Question: I am trying to set an Image to an imageView from a Video using .
Every time when I move the seekbar I am taking the frame and trying to display it using
'''
mediaMetadataRetriever.getFrameAtTime((int)(33*10),MediaMetadataRetriever.OPTION_CLOSEST);
'''
It is working fine for first time but when I try it again using the progress of seekbar it is not working. Below is my code.
'''
@Override
protected void onCreate(Bundle savedInstanceState) {
super.onCreate(savedInstanceState);
setContentView(R.layout.main);
seekBar1 = (SeekBar)findViewById(R.id.seekBar1);
imageView1 = (ImageView)findViewById(R.id.imageView1);
File sdcard = Environment.getExternalStorageDirectory();
file = new File(sdcard,"VID_20130922_130050.mp4");
retriever = new MediaMetadataRetriever();
try {
retriever.setDataSource(file.getAbsolutePath());
Log.v("", "");
Bitmap bitmap = retriever.getFrameAtTime((int)(33*10),MediaMetadataRetriever.OPTION_CLOSEST);
imageView1.setImageBitmap(Bitmap.createScaledBitmap(bitmap, 480, 320, false));
bitmap.recycle();
} catch (IllegalArgumentException ex) {
ex.printStackTrace();
} catch (RuntimeException ex) {
ex.printStackTrace();
}
seekBar1.setOnSeekBarChangeListener(new OnSeekBarChangeListener() {
@Override
public void onStopTrackingTouch(SeekBar seekBar) {
// TODO Auto-generated method stub
}
@Override
public void onStartTrackingTouch(SeekBar seekBar) {
// TODO Auto-generated method stub
}
@Override
public void onProgressChanged(SeekBar seekBar, int progress,
boolean fromUser) {
String[] params =null;;
if(progress >0)
setImage(progress);
}
});
}
public void setImage(int progress){
Bitmap bitmap = retriever.getFrameAtTime((int)(33*progress),MediaMetadataRetriever.OPTION_CLOSEST);
imageView1.setImageBitmap(Bitmap.createScaledBitmap(bitmap, 480, 320, false));
}
'''
Adding screen shot to explain the question better. here I only need multiple images according to frame, videoView or mediaPlayer is used.

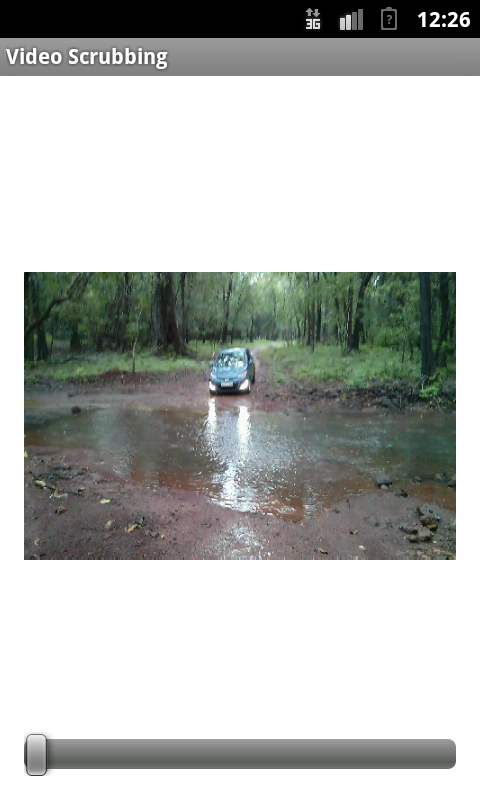
Answer: It was not working because the resolution was very high and I was rendering it on UI thread only, using Asyn task solved my problem.
'''
public class FetchImageInBackground extends AsyncTask<String, String, Bitmap> {
@Override
protected Bitmap doInBackground(String... params) {
Bitmap bitmap = retriever.getFrameAtTime(iProgress,MediaMetadataRetriever.OPTION_CLOSEST);
return bitmap;
}
@Override
protected void onPostExecute(Bitmap result) {
setImage(result);
super.onPostExecute(result);
}
}
'''